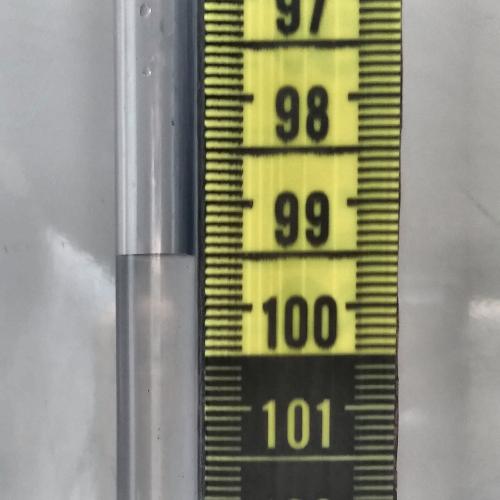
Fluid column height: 99.5 cm